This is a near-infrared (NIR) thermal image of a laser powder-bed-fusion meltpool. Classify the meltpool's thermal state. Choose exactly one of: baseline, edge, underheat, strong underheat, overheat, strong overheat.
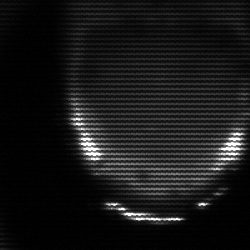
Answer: edge